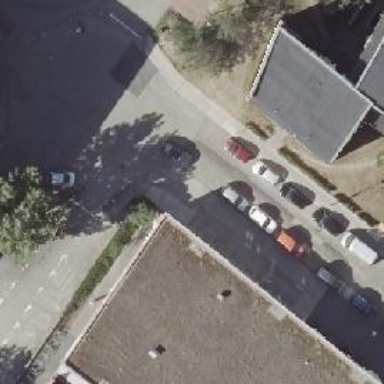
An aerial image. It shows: Residential road with sidewalks on both sides. The road surface is made of concrete plates. There is parallel parking available on the street.